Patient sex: M
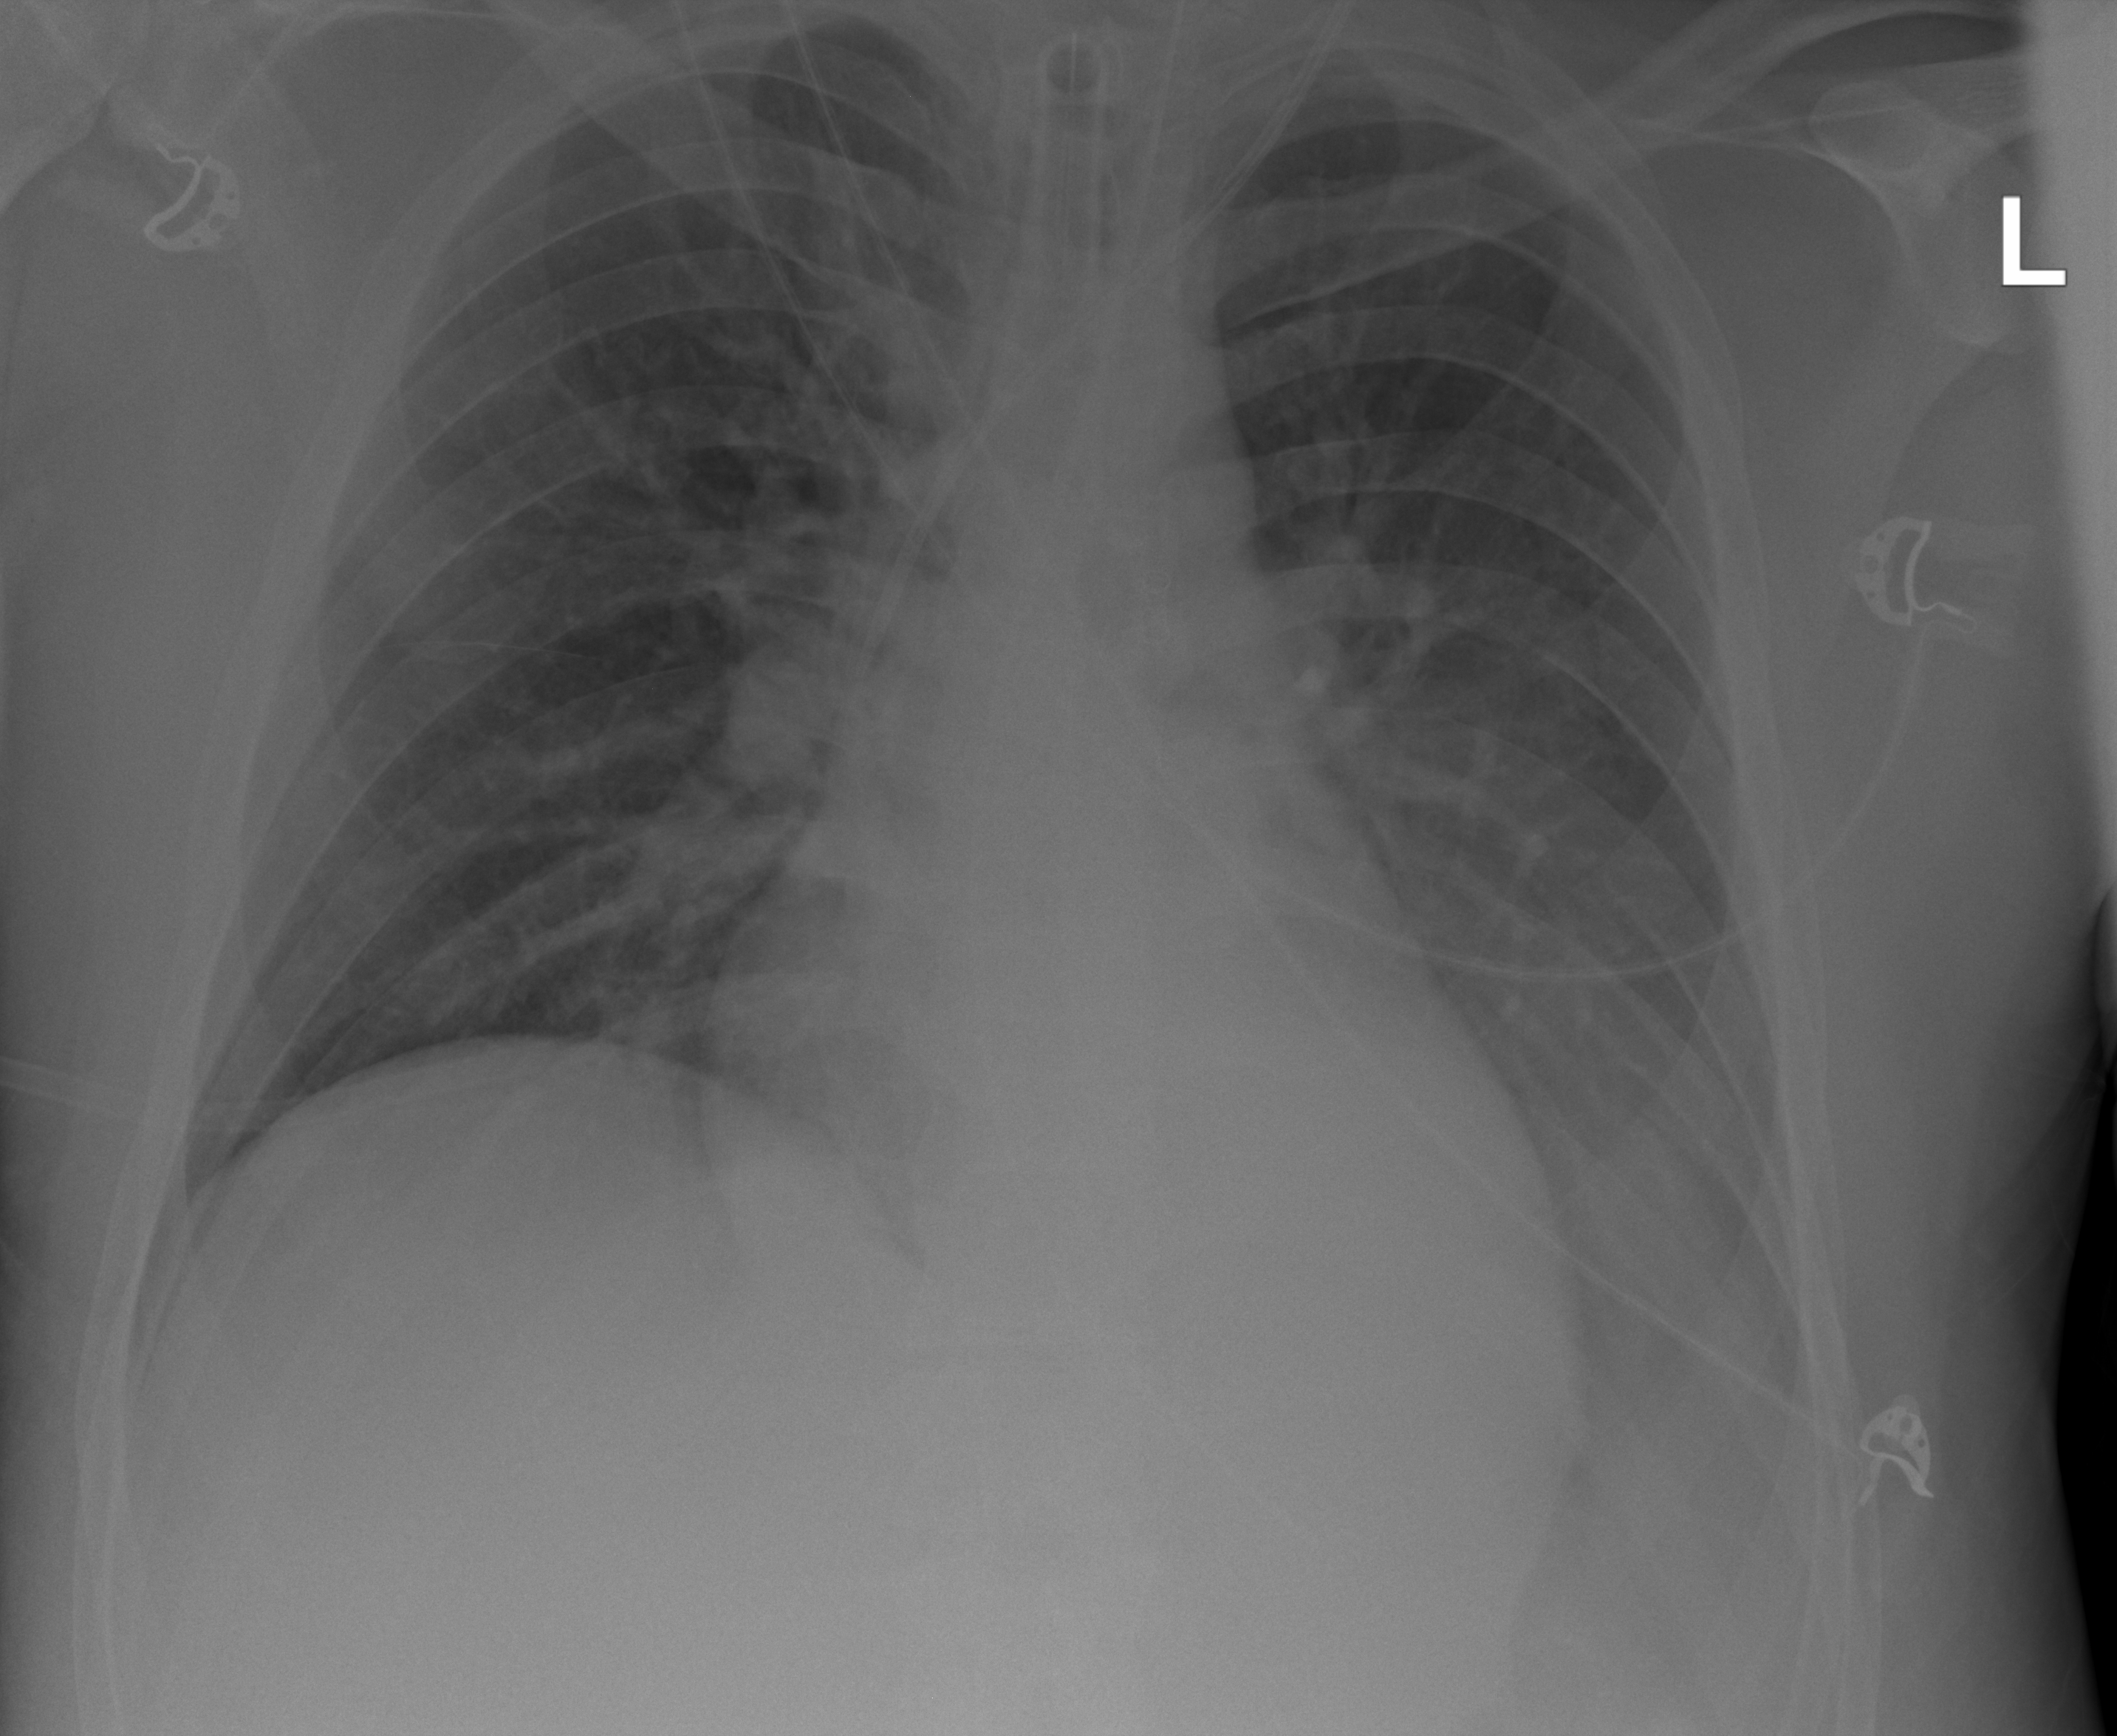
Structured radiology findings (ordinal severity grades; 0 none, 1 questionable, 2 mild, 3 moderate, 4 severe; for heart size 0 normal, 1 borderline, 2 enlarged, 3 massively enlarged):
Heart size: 2
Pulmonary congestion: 2
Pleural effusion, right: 0
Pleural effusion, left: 3
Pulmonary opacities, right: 0
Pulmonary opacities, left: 0
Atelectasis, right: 2
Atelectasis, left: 2